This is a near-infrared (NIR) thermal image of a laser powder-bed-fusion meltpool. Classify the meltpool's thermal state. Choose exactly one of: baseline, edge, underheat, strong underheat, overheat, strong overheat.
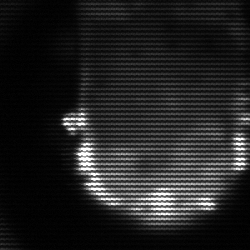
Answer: baseline